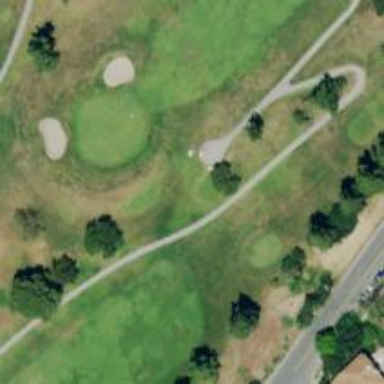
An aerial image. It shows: Path for both road and golf.